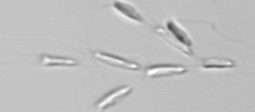
Label: Dinobryon